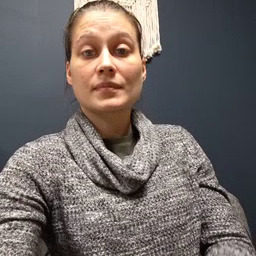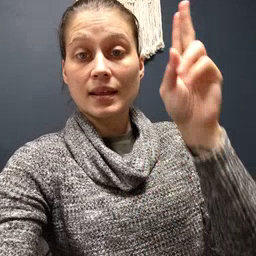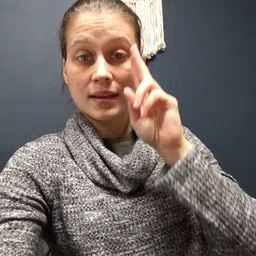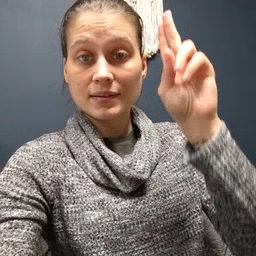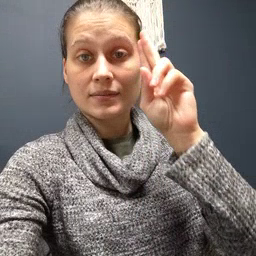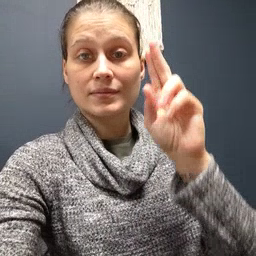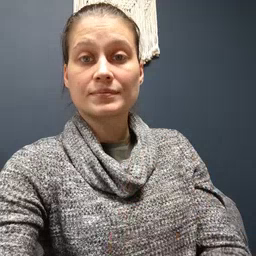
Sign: uncle